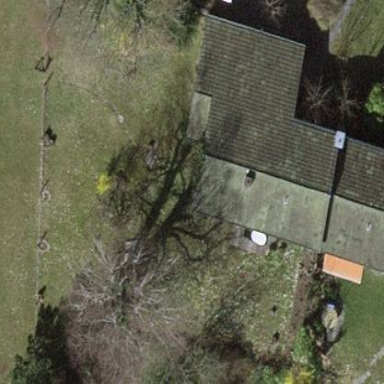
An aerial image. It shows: Pitched roof building.